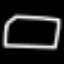
Label: square